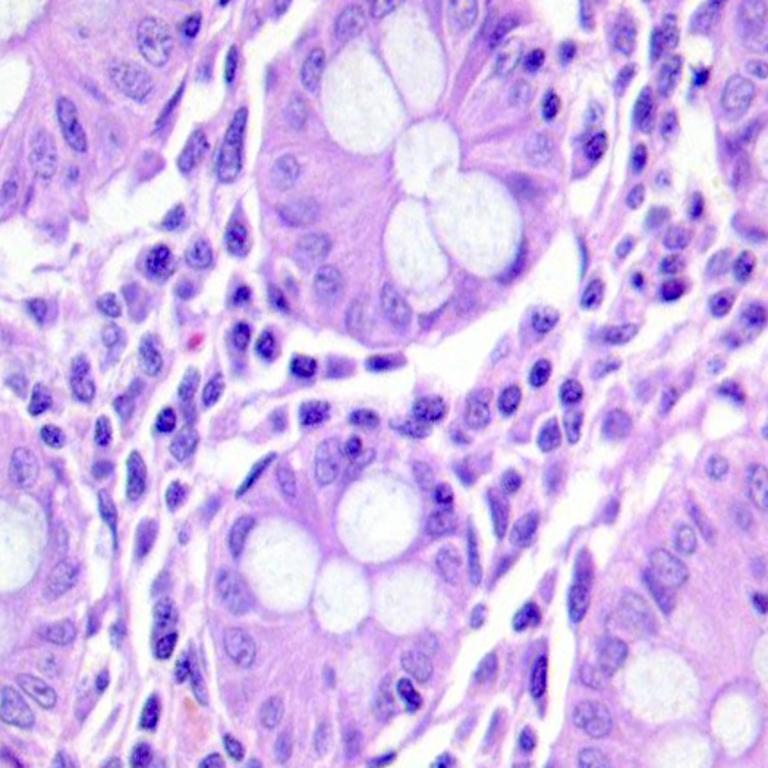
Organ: colon
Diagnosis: benign